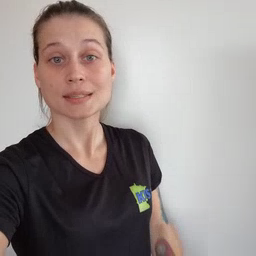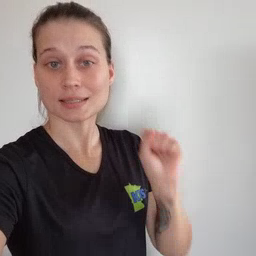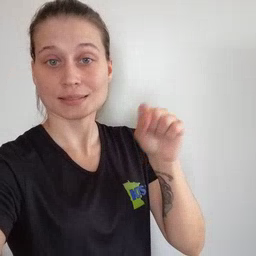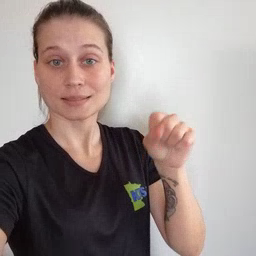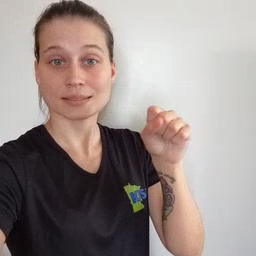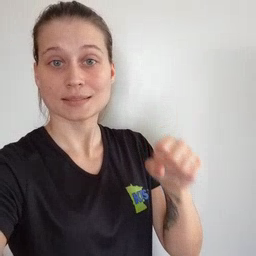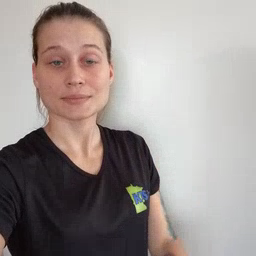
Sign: yes